Question: In flutter how would you create an icon for a group chat by stitching the photos of the users in the group into one collage style icon similar to that of facebook or snapchat? For example, Like this image but instead of the users initials, it would be their user photo:

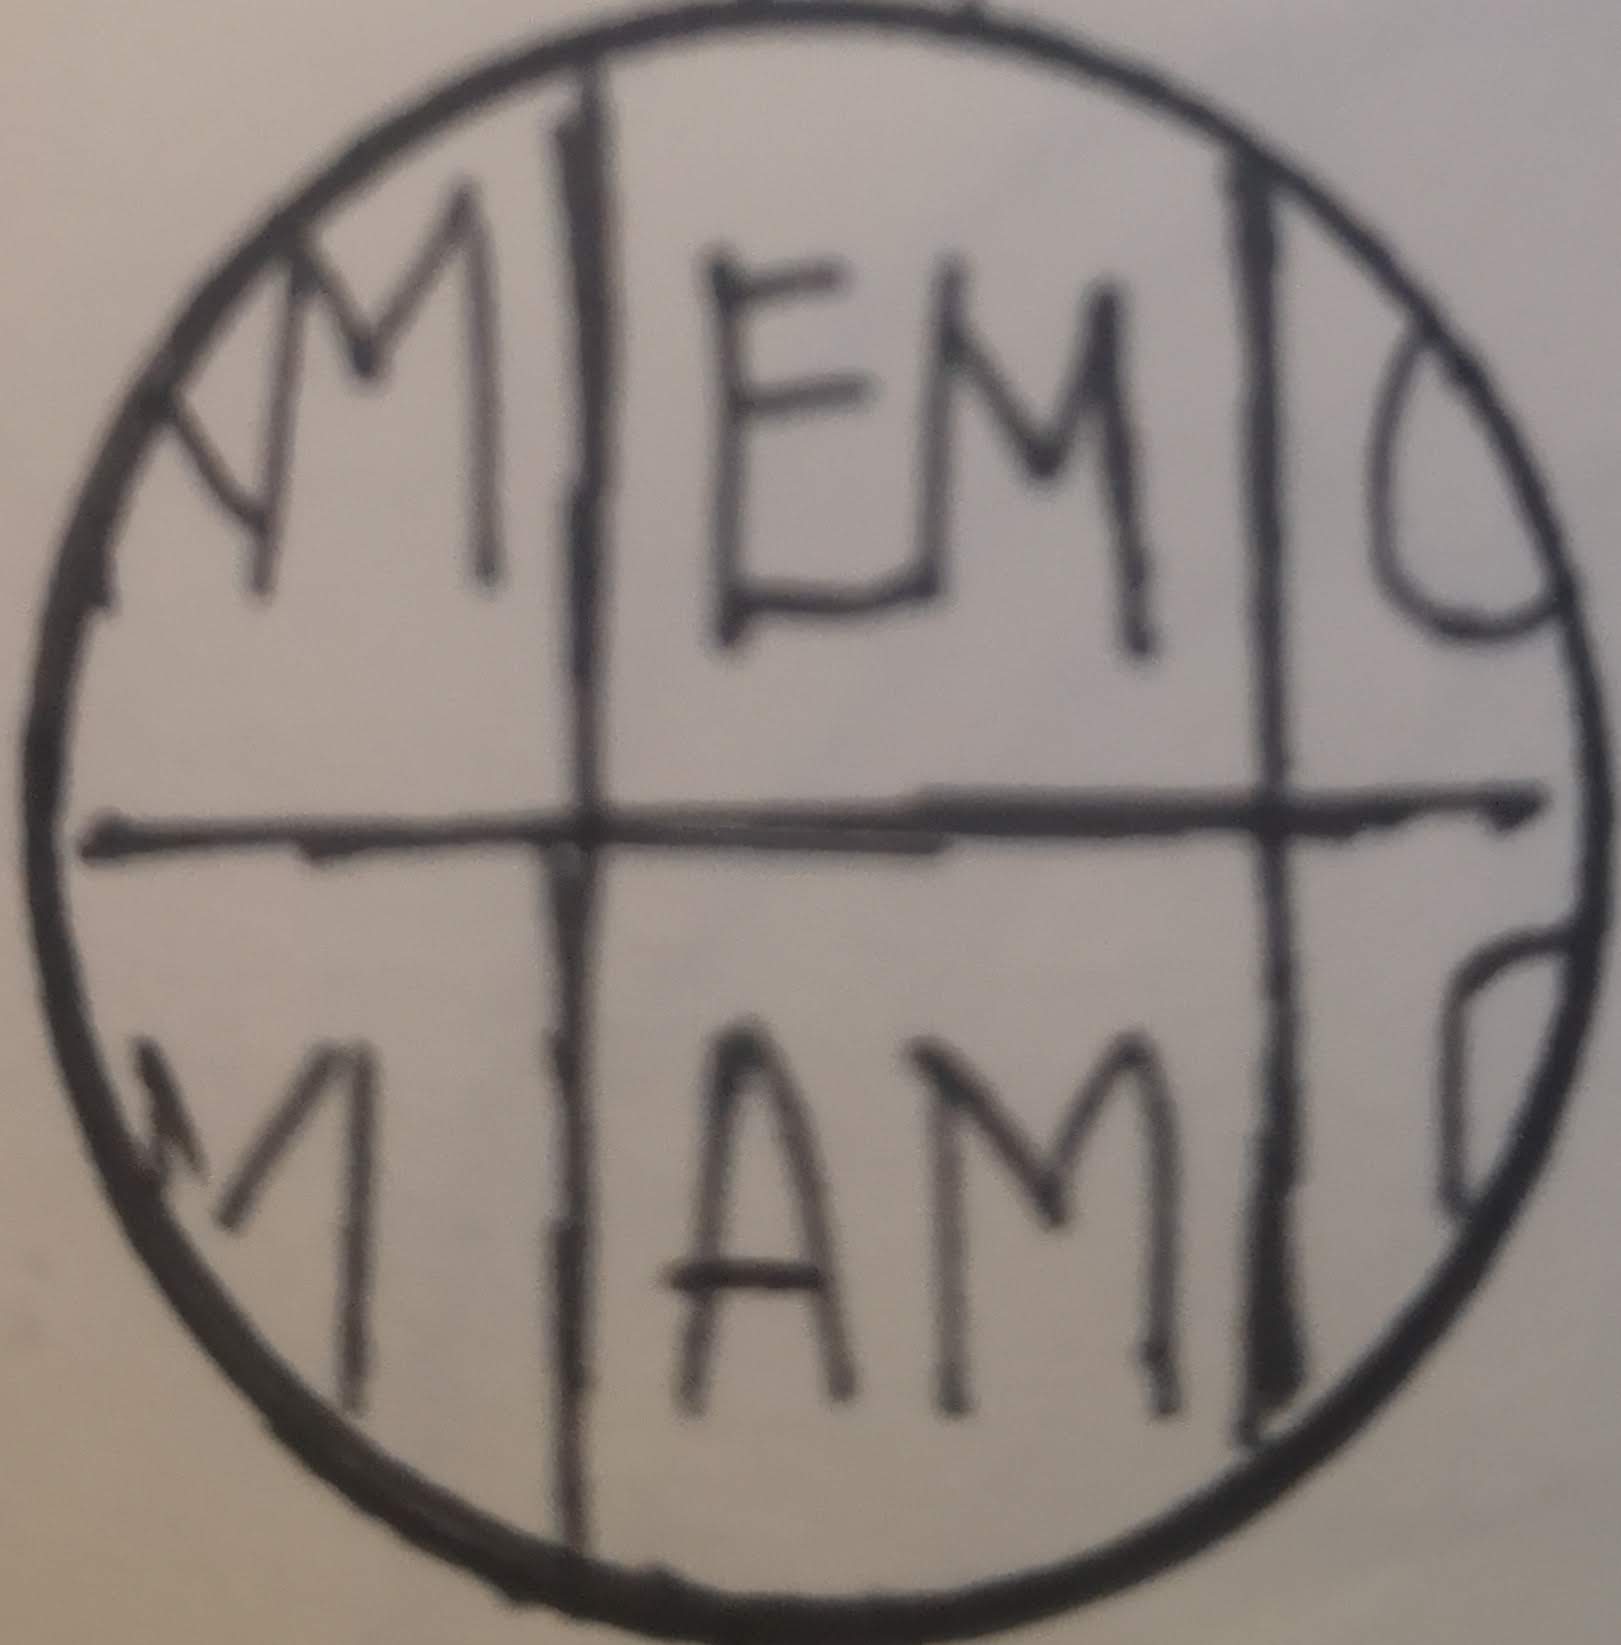
Answer: I believe that you are looking for something more or less like this:
<URL>
If so, all you need is a circle decorated 'Container' with a 'Column' that is clipped to it and has two 'Expanded' rows with your avatars (I'm using the colored containers in its place).
You can define the radius of the container (circle) and the avatars will resize accordingly (at 50% each).
However, have in mind that this doesn't respect aspect ratio (you can check 'AspectRatio') since I don't know that if that's what you are looking for. 'Wrap' widgets as suggested may work too, however, I find using 'Flex' widgets more suitable for this scenarios.
'''
class GroupAvatar extends StatelessWidget {
final double _containerRadius = 300.0;
Widget _buildAvatar(double avatarRadius, Color color) {
return Expanded(
child: Container(
color: color,
height: avatarRadius,
width: avatarRadius,
),
);
}
@override
Widget build(BuildContext context) {
final double avatarRadius = _containerRadius * 0.5;
return MaterialApp(
home: Scaffold(
body: Center(
child: Container(
height: _containerRadius,
width: _containerRadius,
decoration: BoxDecoration(
color: Colors.white,
shape: BoxShape.circle,
),
child: ClipOval(
clipBehavior: Clip.antiAlias,
child: Column(
mainAxisAlignment: MainAxisAlignment.center,
children: <Widget>[
Row(
children: <Widget>[
_buildAvatar(avatarRadius, Colors.green),
_buildAvatar(avatarRadius, Colors.blue),
_buildAvatar(avatarRadius, Colors.black),
],
),
Row(
children: <Widget>[
_buildAvatar(avatarRadius, Colors.yellow),
_buildAvatar(avatarRadius, Colors.red),
_buildAvatar(avatarRadius, Colors.orange),
],
)
],
),
),
),
),
),
);
}
}
'''